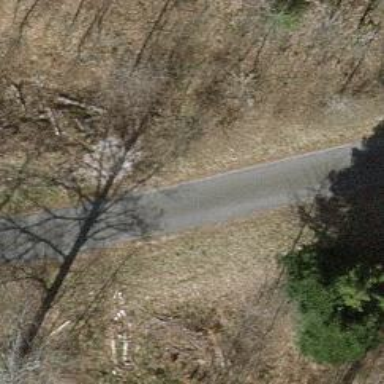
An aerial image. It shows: Agricultural driveway with grade3 tracktype.